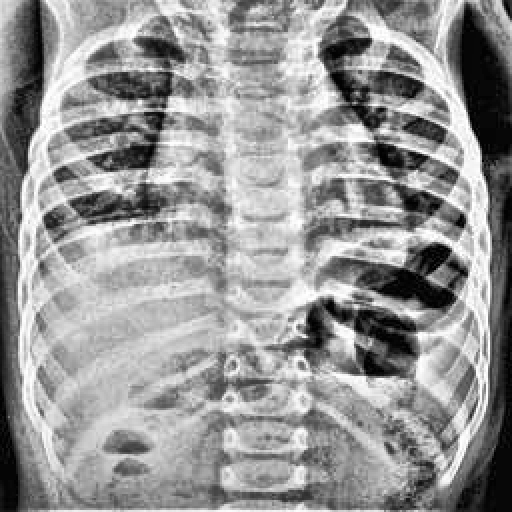
Finding: TUBERCULOSIS